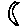
Label: moon